Field crop: maize
Growth stage: 2
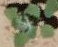
Species: chenopodium